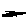
Label: line